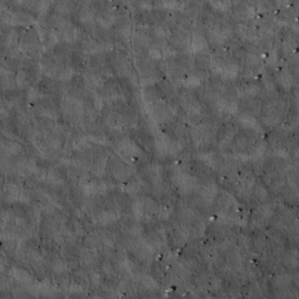
Label: non_frost